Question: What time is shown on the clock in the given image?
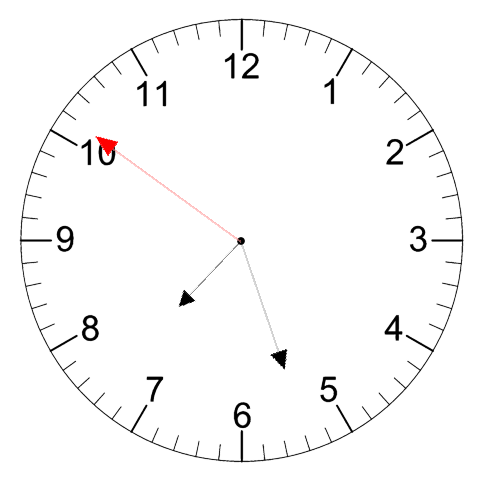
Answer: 07:26:51